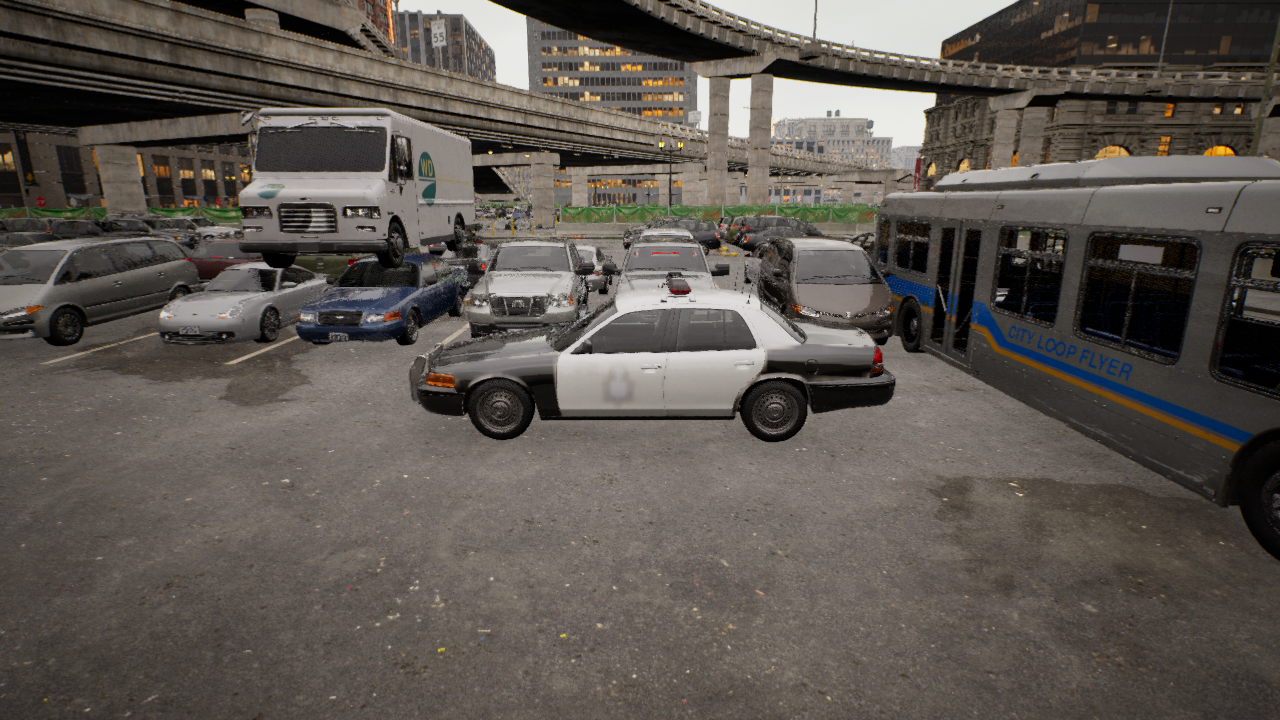
Venue: arterial
Lighting: golden hour
Vehicle rig: sedan